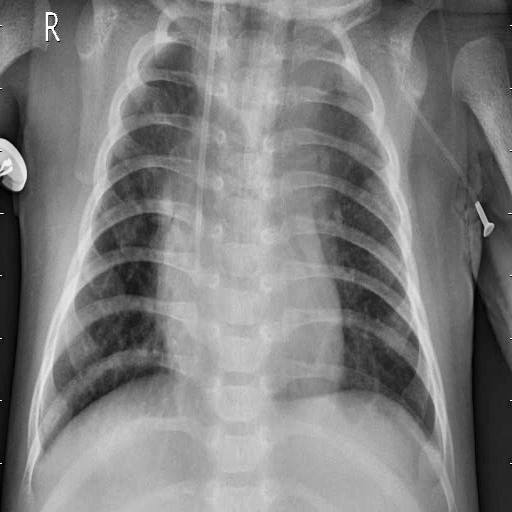
Finding: PNEUMONIA